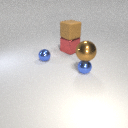
small blue metal sphere below large brown metal sphere